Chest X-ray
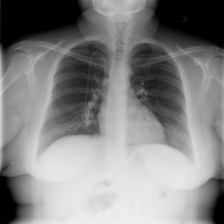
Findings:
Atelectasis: negative
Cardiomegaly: negative
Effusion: negative
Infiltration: negative
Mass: negative
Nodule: negative
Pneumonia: negative
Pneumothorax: negative
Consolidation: negative
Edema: negative
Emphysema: negative
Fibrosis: negative
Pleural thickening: negative
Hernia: negative